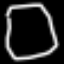
Label: octagon